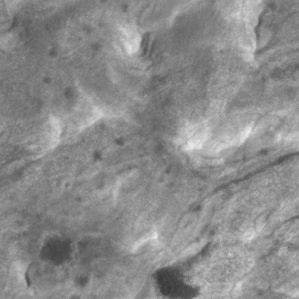
Label: non_frost